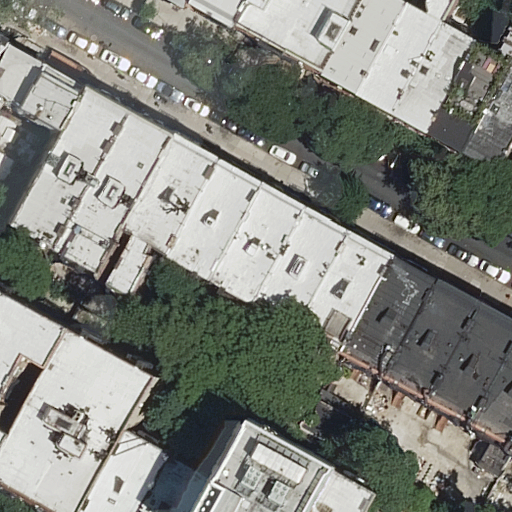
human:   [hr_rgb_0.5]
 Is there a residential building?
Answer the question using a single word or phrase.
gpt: yes

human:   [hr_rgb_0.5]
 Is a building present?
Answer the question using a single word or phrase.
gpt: yes

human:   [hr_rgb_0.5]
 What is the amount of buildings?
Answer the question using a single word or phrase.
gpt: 32

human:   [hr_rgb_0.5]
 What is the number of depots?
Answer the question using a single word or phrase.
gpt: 0

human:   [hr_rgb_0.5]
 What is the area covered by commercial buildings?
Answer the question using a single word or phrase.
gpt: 0m2

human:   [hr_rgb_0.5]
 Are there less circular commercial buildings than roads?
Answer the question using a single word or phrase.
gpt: yes

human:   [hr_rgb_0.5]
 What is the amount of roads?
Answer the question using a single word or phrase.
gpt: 1

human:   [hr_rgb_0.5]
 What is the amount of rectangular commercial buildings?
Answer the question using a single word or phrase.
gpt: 0

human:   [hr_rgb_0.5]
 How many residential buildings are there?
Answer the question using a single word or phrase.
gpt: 32

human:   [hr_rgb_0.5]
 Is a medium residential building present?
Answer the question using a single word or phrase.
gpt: yes

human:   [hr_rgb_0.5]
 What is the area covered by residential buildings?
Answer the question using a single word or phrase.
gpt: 5814m2

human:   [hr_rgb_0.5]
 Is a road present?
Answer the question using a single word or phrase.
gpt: yes

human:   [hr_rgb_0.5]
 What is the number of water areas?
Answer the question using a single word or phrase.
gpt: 0

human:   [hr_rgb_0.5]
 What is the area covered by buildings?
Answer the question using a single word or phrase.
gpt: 5814m2

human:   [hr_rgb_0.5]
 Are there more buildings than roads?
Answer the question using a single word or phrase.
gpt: yes

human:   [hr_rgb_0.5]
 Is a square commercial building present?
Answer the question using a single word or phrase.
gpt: no

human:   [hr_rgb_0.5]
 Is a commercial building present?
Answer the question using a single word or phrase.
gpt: no

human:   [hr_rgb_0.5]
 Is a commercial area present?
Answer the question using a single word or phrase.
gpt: no

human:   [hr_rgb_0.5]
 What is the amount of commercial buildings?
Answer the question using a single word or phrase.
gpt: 0

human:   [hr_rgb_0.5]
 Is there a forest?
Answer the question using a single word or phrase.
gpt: no

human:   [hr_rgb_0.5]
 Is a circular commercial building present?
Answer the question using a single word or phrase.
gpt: no

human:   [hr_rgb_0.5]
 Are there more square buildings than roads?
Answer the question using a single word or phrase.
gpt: no

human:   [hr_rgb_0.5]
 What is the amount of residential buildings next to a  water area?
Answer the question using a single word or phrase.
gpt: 0

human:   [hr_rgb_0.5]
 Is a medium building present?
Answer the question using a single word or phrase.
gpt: yes

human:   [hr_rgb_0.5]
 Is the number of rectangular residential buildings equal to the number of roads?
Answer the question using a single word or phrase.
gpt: no

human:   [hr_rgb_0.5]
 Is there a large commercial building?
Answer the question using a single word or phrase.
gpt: no

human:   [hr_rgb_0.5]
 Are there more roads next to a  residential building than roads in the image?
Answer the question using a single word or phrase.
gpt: no

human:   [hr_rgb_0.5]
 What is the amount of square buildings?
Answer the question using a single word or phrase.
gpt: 0

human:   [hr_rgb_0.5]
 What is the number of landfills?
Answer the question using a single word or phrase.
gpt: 0

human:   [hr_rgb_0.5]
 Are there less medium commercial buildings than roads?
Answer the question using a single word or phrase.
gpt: yes

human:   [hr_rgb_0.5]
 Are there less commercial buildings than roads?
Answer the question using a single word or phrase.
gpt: yes

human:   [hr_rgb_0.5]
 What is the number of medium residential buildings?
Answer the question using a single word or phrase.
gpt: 18

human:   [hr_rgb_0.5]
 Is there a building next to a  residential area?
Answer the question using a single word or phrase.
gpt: no

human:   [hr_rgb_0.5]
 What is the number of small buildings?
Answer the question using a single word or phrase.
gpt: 12

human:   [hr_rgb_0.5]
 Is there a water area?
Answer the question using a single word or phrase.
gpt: no

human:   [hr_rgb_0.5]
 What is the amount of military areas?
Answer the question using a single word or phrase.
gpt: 0

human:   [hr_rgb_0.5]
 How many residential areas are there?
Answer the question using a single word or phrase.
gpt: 0

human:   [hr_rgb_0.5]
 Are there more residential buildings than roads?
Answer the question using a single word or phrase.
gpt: yes

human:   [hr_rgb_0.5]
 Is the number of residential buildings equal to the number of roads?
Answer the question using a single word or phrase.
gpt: no

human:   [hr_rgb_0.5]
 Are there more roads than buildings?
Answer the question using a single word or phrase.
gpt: no

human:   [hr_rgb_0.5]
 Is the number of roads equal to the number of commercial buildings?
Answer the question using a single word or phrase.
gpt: no

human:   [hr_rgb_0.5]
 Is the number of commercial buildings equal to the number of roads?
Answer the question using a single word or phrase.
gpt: no

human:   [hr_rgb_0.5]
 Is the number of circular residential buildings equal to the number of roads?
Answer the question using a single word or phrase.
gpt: no

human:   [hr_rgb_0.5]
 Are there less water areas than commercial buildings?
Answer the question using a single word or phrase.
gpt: no

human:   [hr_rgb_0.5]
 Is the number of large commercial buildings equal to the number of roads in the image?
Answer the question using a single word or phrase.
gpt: no

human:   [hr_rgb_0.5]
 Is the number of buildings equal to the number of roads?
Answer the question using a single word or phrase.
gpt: no

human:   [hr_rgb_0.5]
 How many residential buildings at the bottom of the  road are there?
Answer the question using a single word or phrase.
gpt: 17

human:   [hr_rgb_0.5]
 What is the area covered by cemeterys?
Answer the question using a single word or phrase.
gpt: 0m2

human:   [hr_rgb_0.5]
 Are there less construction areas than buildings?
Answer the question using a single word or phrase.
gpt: yes

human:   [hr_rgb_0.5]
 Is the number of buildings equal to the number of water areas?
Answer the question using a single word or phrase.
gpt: no

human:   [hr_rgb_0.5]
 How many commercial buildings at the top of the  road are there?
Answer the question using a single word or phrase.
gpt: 0

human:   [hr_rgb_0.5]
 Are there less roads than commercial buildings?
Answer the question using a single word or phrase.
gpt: no

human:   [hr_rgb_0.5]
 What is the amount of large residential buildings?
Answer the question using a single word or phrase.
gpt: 2

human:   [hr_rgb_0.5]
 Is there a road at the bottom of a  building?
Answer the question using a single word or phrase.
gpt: no

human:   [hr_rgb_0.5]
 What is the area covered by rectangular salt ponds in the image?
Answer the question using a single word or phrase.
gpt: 0m2

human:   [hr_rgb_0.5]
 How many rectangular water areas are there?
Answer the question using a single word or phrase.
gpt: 0

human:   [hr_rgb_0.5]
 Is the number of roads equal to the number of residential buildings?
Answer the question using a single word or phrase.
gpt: no

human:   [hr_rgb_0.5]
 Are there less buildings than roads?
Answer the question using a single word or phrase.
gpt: no

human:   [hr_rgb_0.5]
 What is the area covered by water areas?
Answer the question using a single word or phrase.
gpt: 0m2

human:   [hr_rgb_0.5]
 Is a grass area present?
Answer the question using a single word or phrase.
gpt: no

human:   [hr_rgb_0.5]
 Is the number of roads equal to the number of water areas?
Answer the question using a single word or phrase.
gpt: no

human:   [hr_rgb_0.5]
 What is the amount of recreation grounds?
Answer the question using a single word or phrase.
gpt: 0

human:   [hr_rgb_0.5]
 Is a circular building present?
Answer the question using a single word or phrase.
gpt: no

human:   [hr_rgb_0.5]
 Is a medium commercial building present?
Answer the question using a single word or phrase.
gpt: no